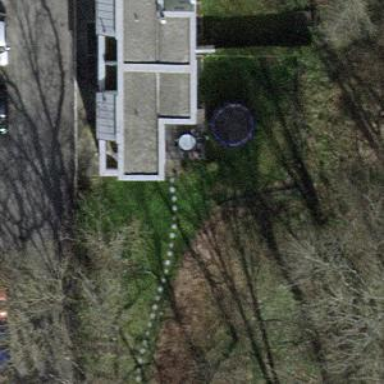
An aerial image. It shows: Garden enclosed by fence.